Field crop: maize
Growth stage: 2
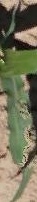
Species: maize